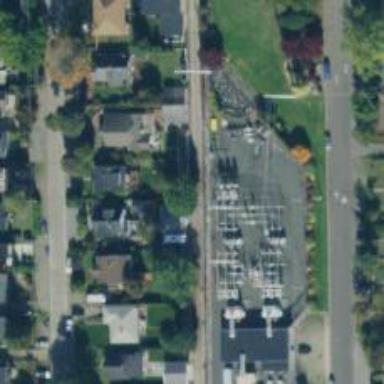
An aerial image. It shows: Switch used for power control.